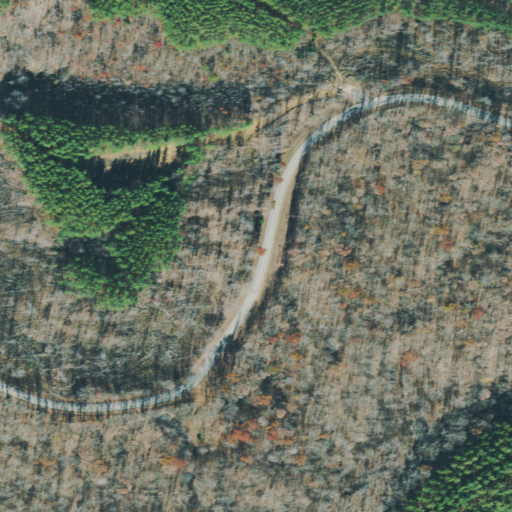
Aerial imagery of ridge(s) in Tennessee named Sand Banks Ridge containing deciduous forest, evergreen forest, open development, and mixed forest